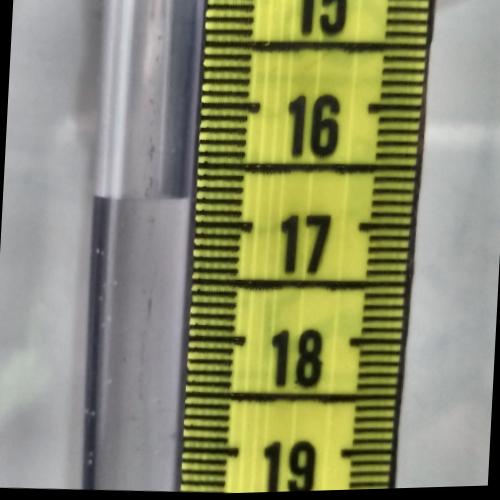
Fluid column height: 16.8 cm